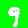
Digit: 9